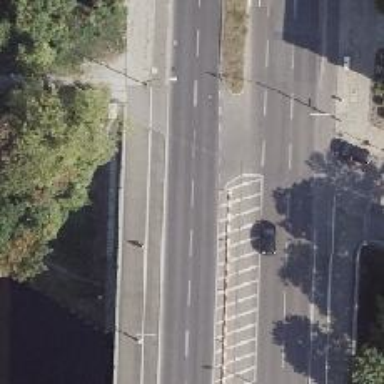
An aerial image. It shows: Secondary road with asphalt surface. There is cycle track on the right side.